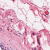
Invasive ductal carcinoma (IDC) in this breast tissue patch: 0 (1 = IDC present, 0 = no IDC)